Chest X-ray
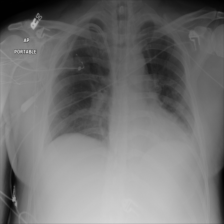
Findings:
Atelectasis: negative
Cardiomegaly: negative
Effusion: negative
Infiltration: negative
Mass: negative
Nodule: negative
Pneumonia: negative
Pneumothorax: negative
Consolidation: negative
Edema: negative
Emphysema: negative
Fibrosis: negative
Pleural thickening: negative
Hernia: negative